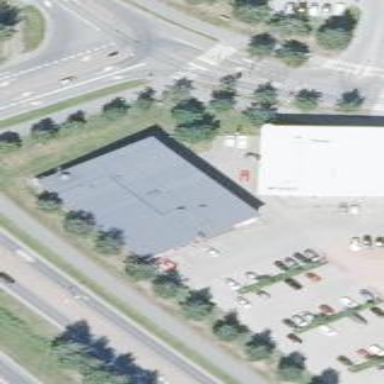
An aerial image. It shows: Building used as fitness center.